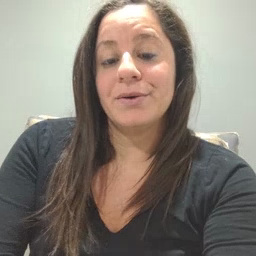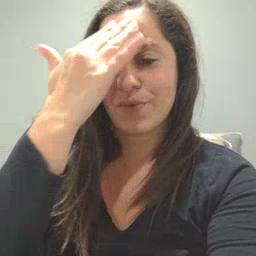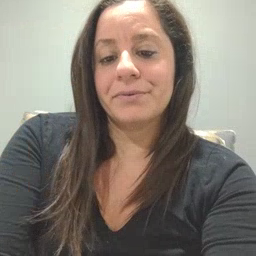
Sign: why